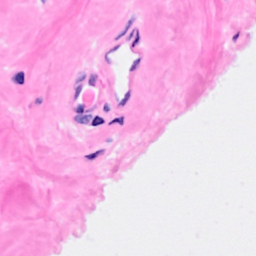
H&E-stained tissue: Breast